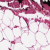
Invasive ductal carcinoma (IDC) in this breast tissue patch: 0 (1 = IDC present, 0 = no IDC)